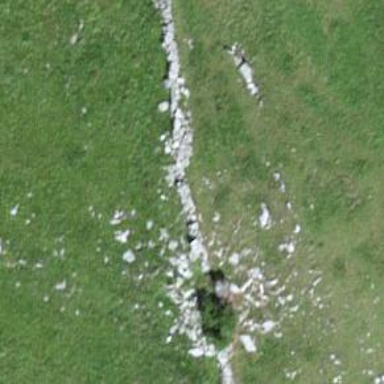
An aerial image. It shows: Wall barrier.